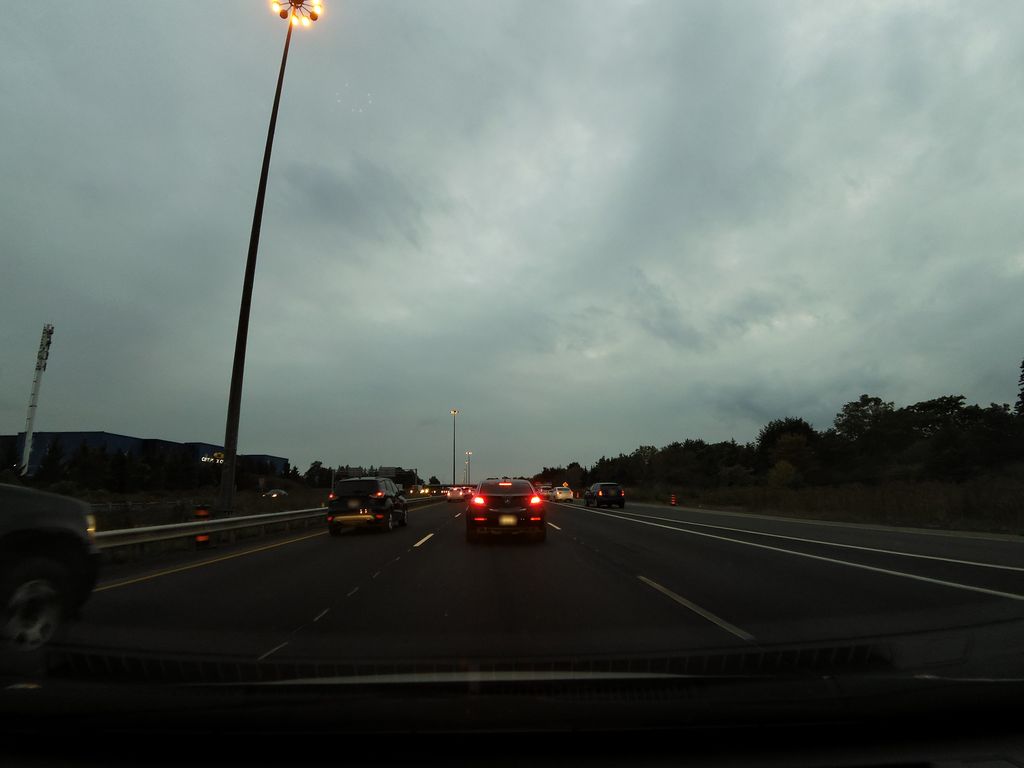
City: hamilton